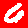
Digit: 6